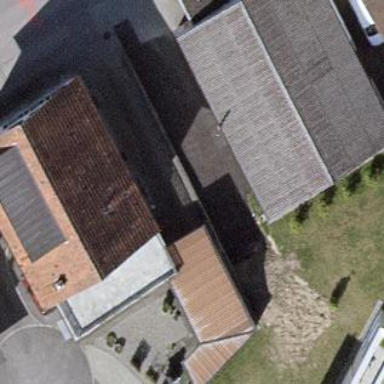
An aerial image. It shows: Commercial building.